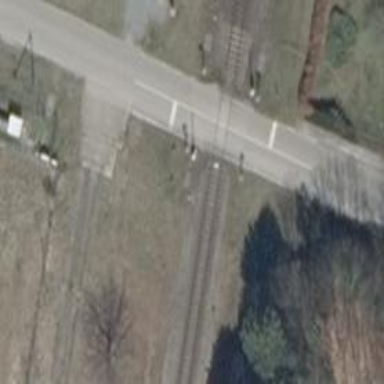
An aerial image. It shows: Railway level crossing.